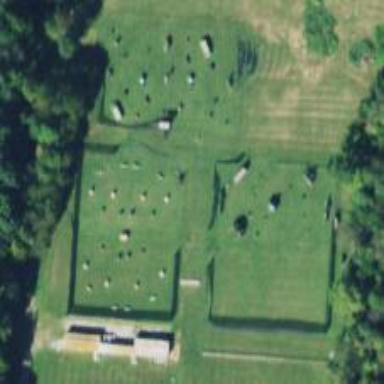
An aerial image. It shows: Sports centre specializing in paintball activities.